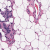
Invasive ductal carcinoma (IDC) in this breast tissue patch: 0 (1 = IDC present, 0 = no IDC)